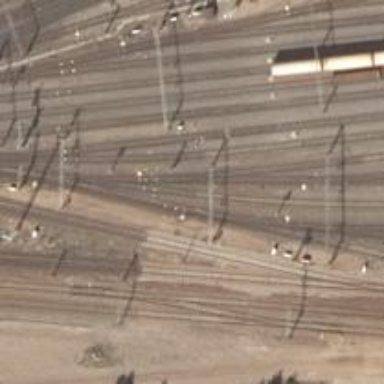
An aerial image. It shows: Railway signal.